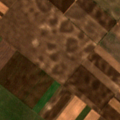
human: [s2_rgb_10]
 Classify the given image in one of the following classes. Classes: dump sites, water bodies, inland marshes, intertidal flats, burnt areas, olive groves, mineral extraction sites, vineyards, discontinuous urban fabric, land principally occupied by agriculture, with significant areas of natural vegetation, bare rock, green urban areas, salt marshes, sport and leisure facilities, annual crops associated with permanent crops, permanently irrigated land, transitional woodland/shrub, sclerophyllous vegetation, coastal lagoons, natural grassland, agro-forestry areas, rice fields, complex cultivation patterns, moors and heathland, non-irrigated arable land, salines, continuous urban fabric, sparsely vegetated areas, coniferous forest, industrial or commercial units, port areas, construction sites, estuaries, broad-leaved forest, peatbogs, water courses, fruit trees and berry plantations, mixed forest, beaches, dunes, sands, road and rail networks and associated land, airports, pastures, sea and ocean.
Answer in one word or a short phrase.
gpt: non-irrigated arable land